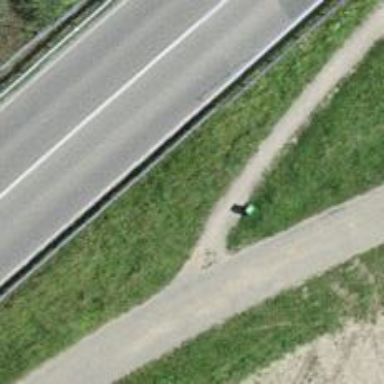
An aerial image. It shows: Compacted footway.